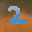
Label: 2